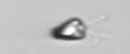
Label: Pyramimonas